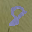
Label: 8